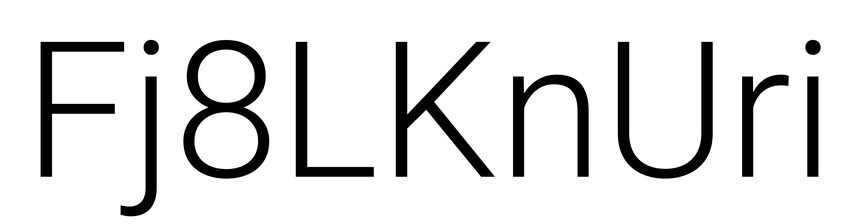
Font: Roboto_Light